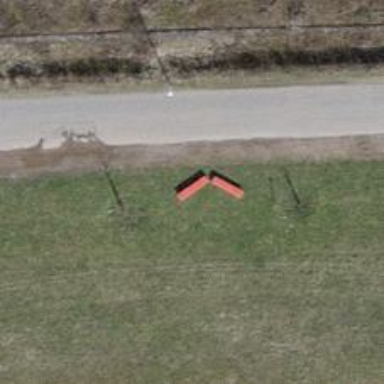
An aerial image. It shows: Red bench.